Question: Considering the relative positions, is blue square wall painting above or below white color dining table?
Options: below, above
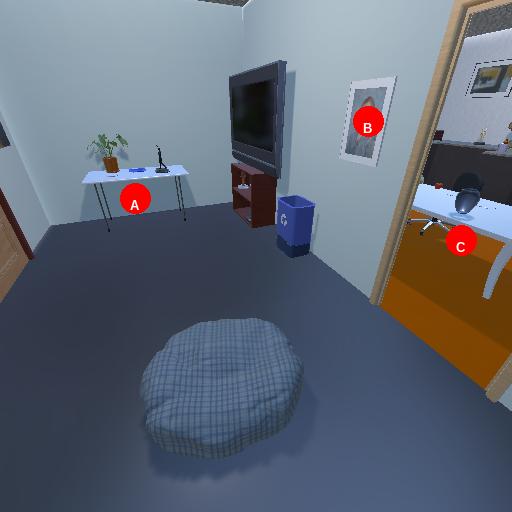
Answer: below